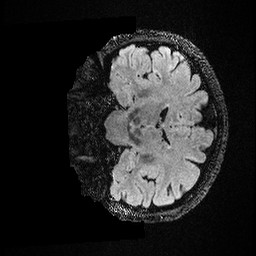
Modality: FLAIR
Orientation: coronal
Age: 35
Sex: male
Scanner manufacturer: ge
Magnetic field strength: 3 T
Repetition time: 4.802 s
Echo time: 0.1163 s